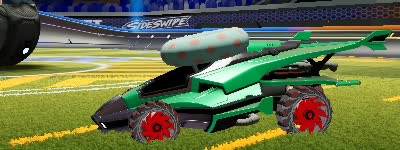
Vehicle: aftershock